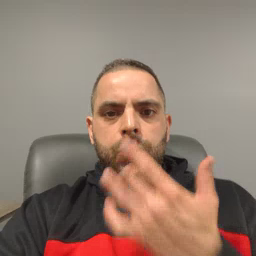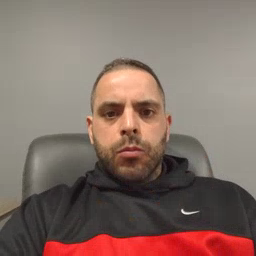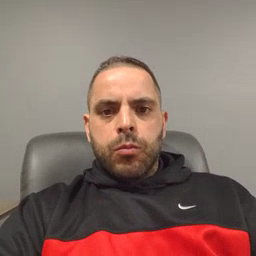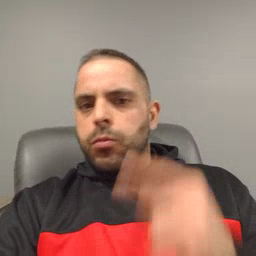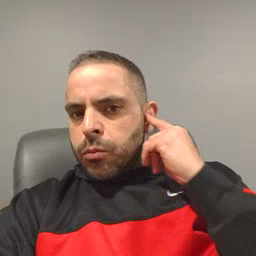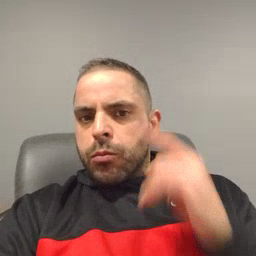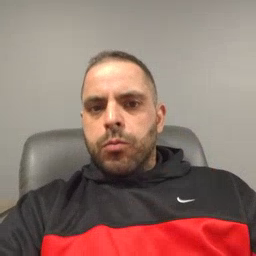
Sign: ear